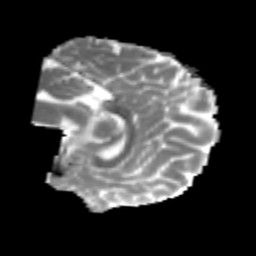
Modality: MD
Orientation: sagittal
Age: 28
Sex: male
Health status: healthy